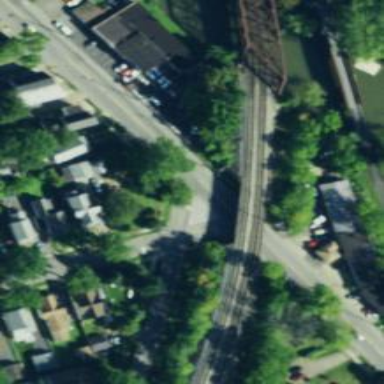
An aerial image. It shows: Beam bridge carrying railway track.